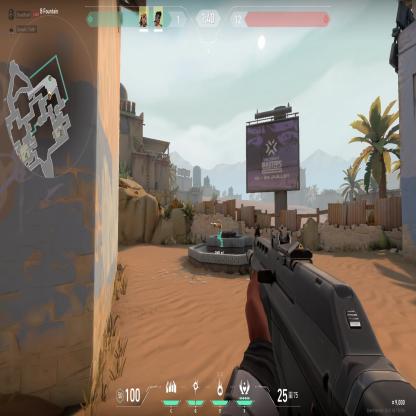
Label: teammate